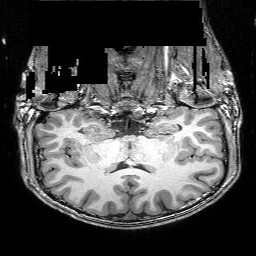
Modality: T1w
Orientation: sagittal
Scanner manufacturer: siemens
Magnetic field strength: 3 T
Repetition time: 2.25 s
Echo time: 0.00418 s